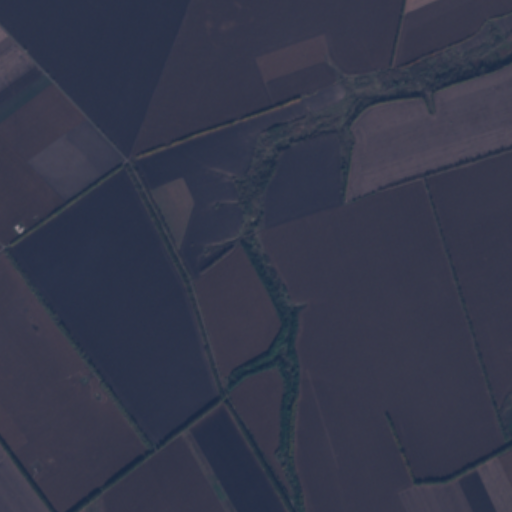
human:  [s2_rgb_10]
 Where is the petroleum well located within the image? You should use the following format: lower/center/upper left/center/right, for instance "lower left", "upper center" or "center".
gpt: The petroleum well is located in the lower left of the image.
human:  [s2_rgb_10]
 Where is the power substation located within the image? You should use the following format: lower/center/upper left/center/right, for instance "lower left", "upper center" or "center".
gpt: The power substation is located in the lower left of the image.
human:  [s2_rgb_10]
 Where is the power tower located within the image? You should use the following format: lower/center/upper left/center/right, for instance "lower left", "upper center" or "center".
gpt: There is no power tower in the image.